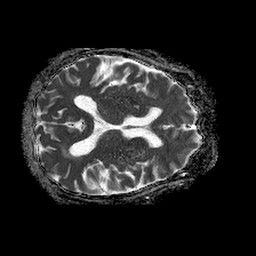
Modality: ADC
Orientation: axial
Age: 72
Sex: female
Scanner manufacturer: philips
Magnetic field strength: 1.5 T
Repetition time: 4.6 s
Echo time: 0.08631 s